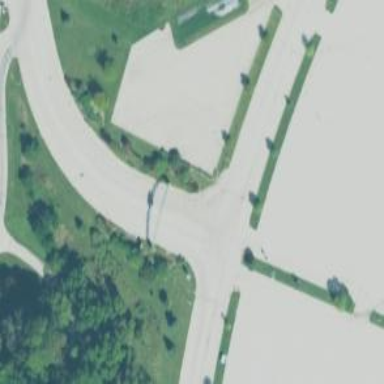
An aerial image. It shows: Unclassified road with asphalt surface.